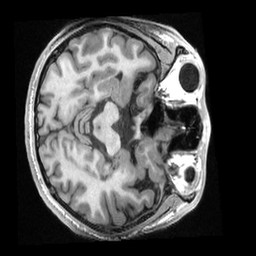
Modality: T1w
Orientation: axial
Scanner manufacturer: ge
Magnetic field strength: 3 T
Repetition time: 0.007688 s
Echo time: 0.002936 s